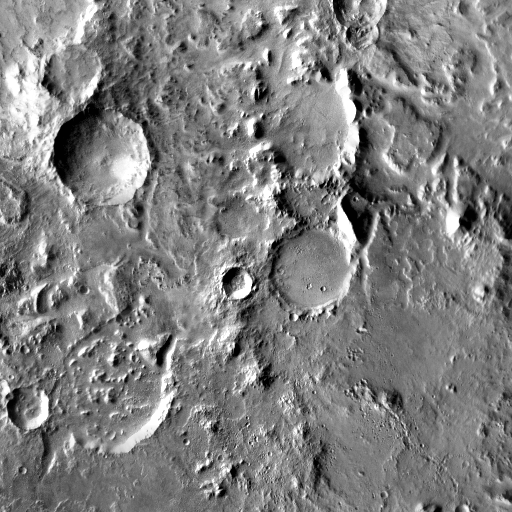
Crater classes present: Background, Other, Layered, Buried